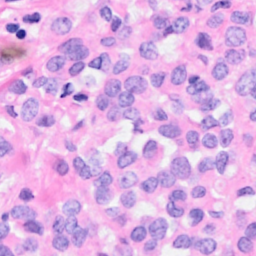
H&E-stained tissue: Breast